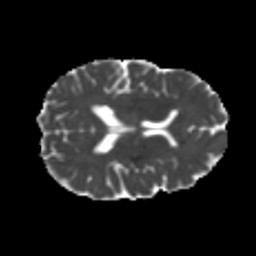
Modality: MD
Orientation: axial
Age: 24
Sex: female
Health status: healthy
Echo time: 0.074 s